高一 · 立体几何学
在四棱柱 $A B C D-A_{1} B_{1} C_{1} D_{1}$ 中, 已知平面 $A A_{1} C_{1} C \perp$ 平面 $A B C D$, 且 $A B=B C, A D=C D$, 则 $B D$ 与 $C C_{1}(\quad)$
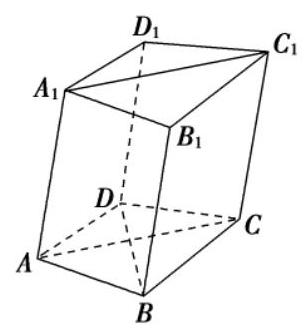
A. 平行
B. 共面
C. 垂直
D. 不垂直
答案: C
解析: 所示, 在四边形 $A B C D$ 中,

$\because A B=B C, A D=C D . \therefore B D \perp A C, \because$ 平面 $A A_{1} C_{1} C \perp$ 平面 $A B C D$, 平面 $A A_{1} C_{1} C \cap$ 平面 $A B C D=A C, B D \subset$ 平面 $A B C D, \therefore B D \perp$ 平面 $A A_{1} C_{1} C$. 又 $C C_{1} \subset$ 平面 $A A_{1} C_{1} C, \therefore B D \perp C C_{1}$, 故选 C.